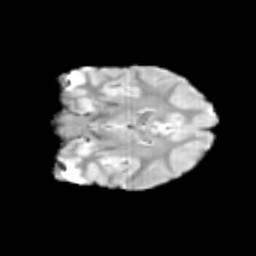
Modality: T2w
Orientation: coronal
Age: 12
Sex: male
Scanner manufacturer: siemens
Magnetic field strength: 3 T
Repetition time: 3.8 s
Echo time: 0.07 s